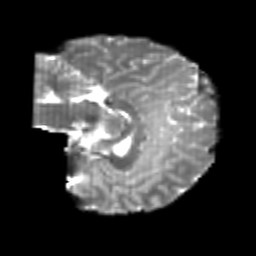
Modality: T2w
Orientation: sagittal
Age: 25
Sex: female
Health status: healthy
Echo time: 0.074 s